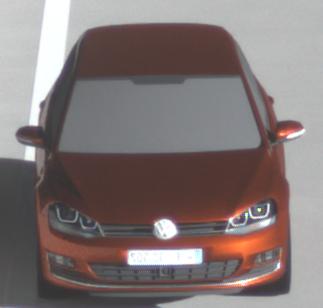
Make: VW
Model: Golf 1.2 TSI BMT
Detailed model: Golf (VII)
Model produced from: 2012/11
Model produced until: 2014/05
Doors: 3
Color: orange
Road condition: dry road
Daytime: morning or afternoon
Contrast: high contrast